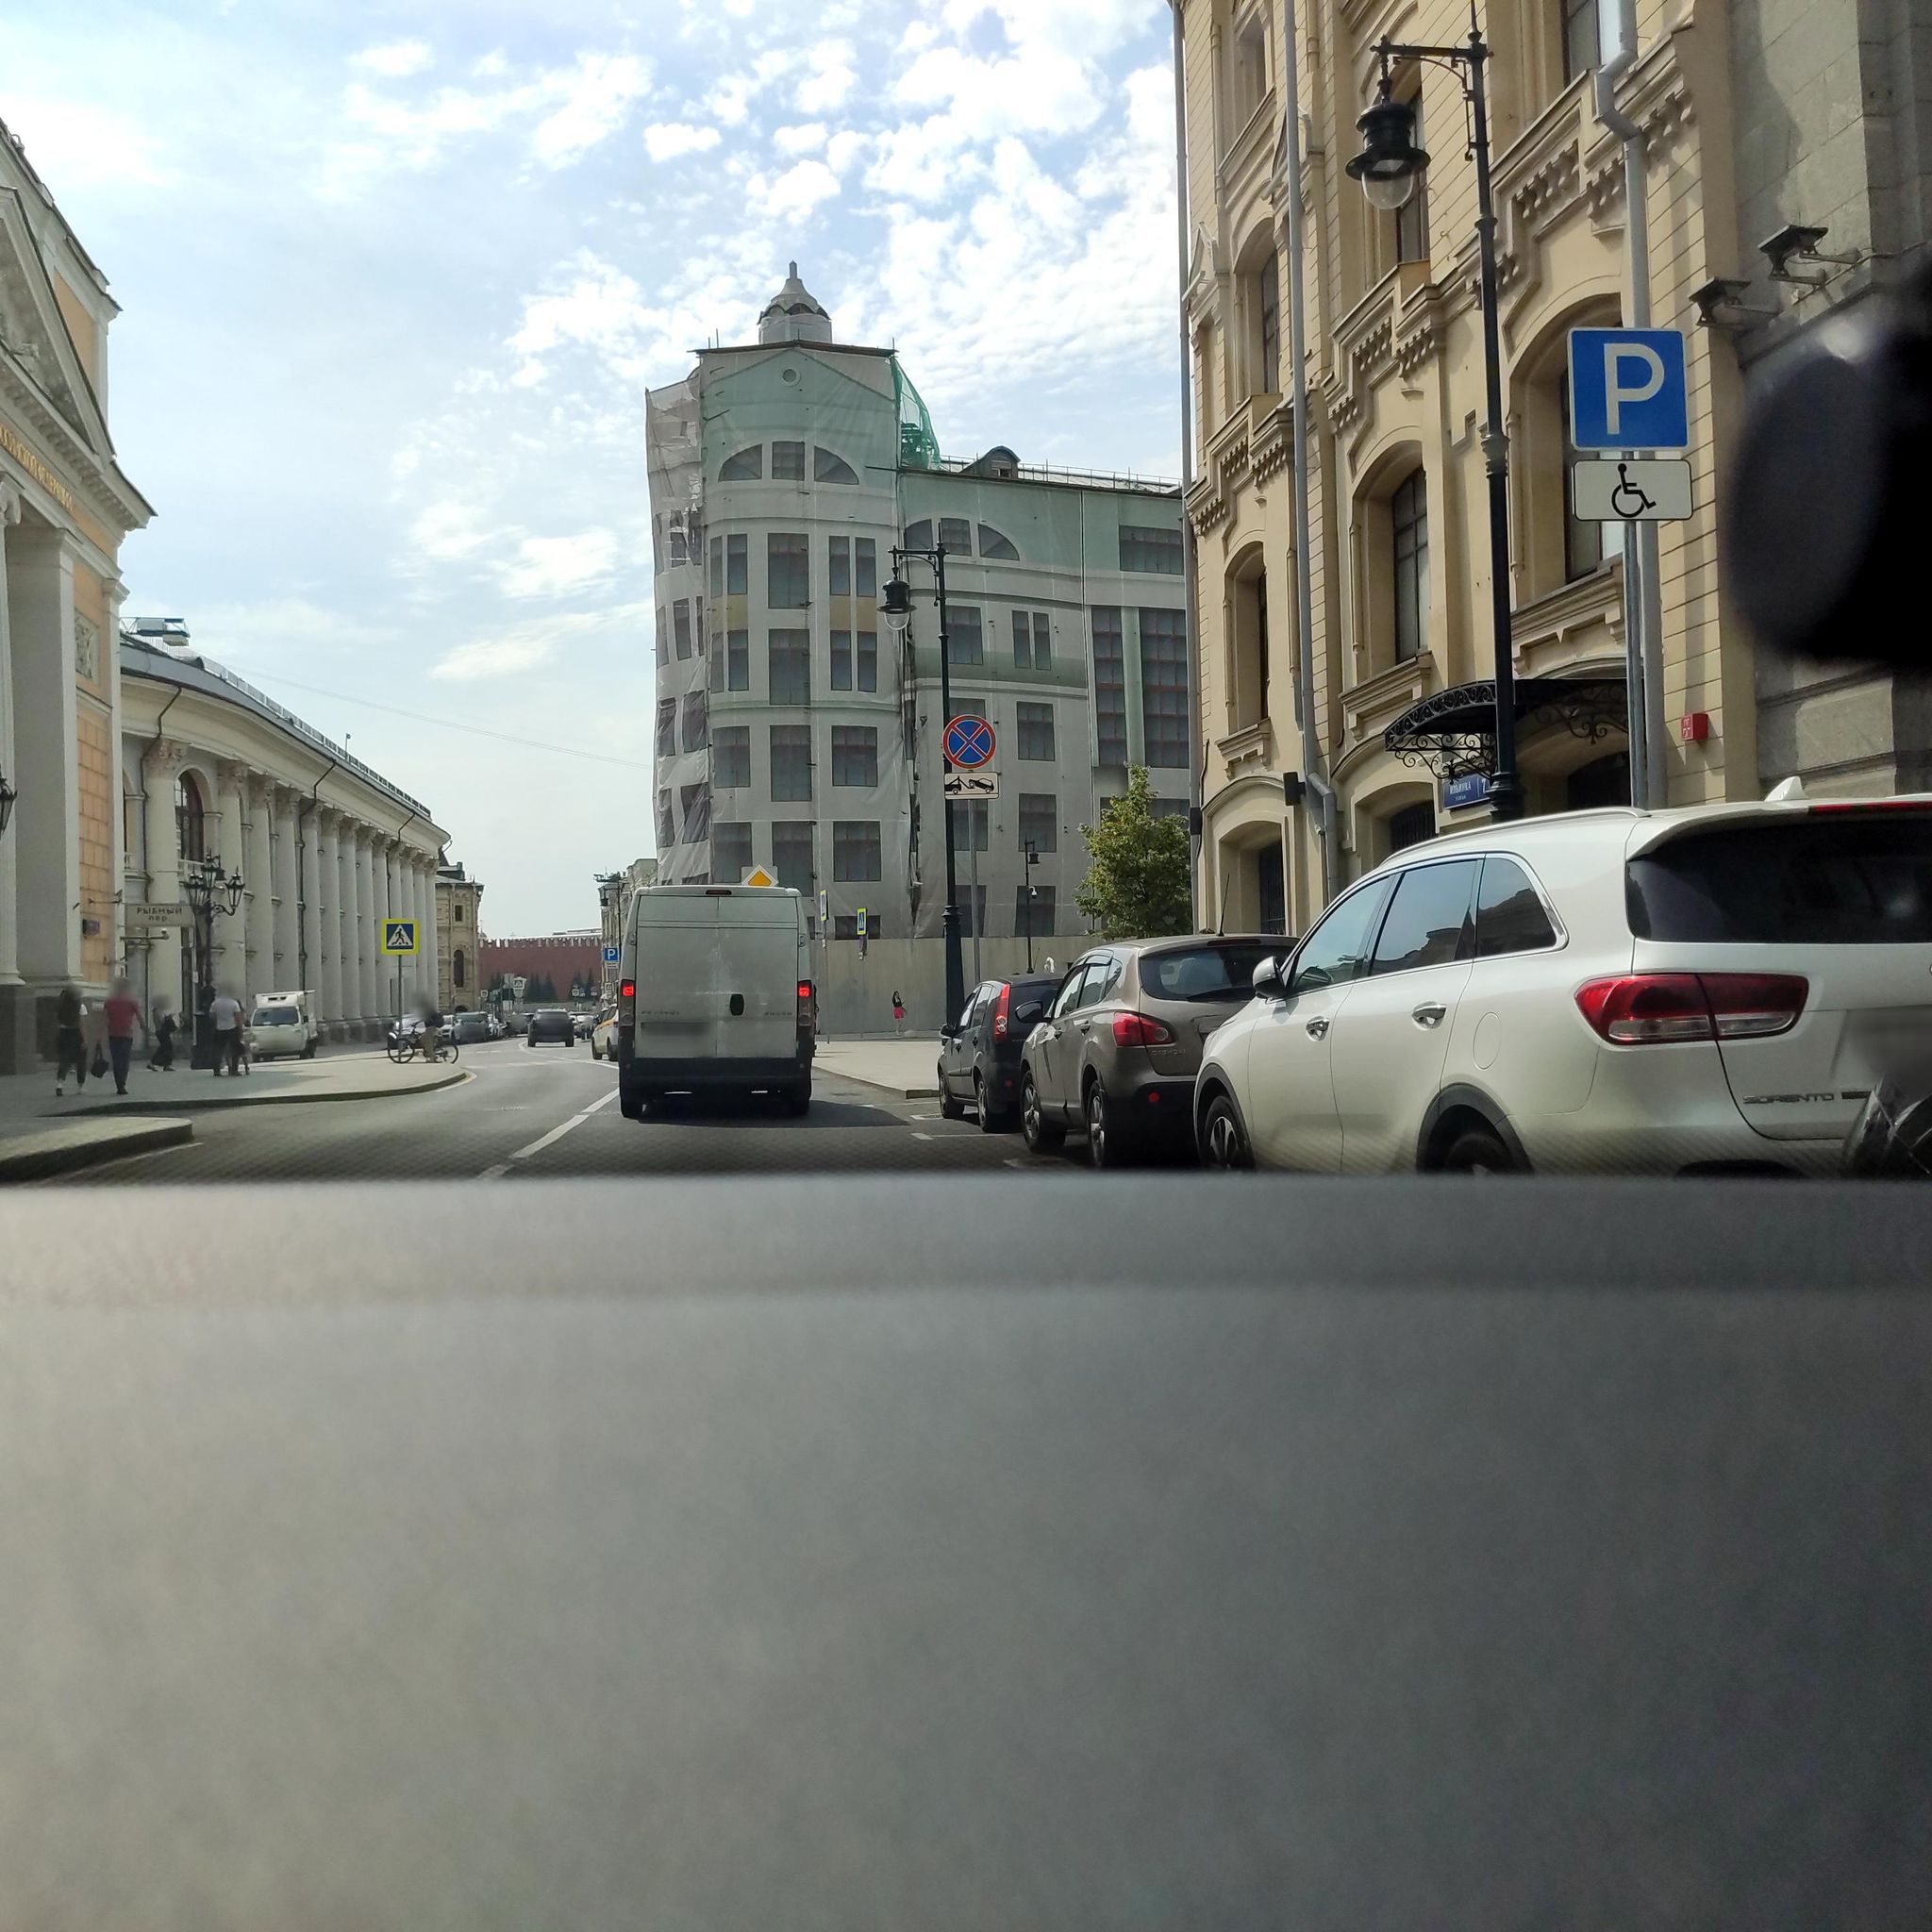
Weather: snowy
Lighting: day
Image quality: good
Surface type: driving surface
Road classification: tertiary
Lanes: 4
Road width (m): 4
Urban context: urban centre
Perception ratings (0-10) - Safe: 5.98, Lively: 7.04, Beautiful: 8.62, Boring: 2.9, Depressing: 1.67, Wealthy: 7.96